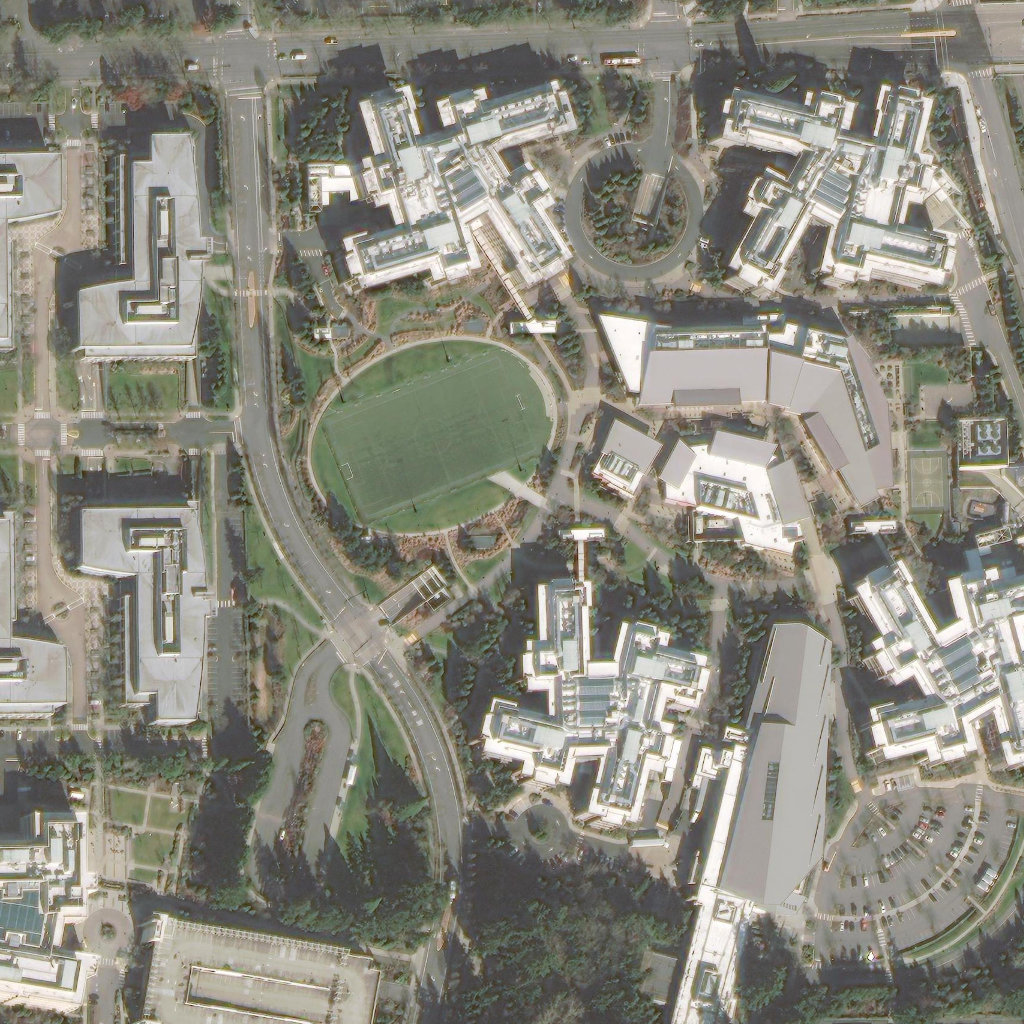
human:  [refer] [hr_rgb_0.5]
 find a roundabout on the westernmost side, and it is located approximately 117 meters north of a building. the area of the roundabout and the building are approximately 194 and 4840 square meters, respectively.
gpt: <box>[[4, 23, 7, 26, 0]]</box>

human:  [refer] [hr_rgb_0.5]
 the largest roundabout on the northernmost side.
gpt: <box>[[53, 12, 70, 28, 0]]</box>